Question: I'm wondering if there is a way to make letters in every word colored using the Swift programming language. I'm looking for ideas and leads.
Example:
'''
println("This is a string")
'''
would look like this:

Just incase this helps, I have found other languages that are capable of coloring each letter specifically with a color through javascript and microsoft word. I am out of leads, any would help. Thanks!
Examples:
<URL>
<URL>
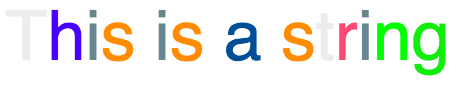
Answer: Assuming you are using 'UILabel' named 'myLabel':
'''
let str = "This is a string"
let colors:[UIColor] = [
.blackColor(), // T
.darkGrayColor(), // h
.lightGrayColor(), // i
.grayColor(), // s
.clearColor(), //
.redColor(), // i
.greenColor(), // s
.clearColor(), //
.blueColor(), // a
.clearColor(), //
.cyanColor(), // S
.yellowColor(), // t
.magentaColor(), // r
.orangeColor(), // i
.purpleColor(), // n
.brownColor(), // g
]
let attrStr = NSMutableAttributedString()
for (chr, color) in Zip2(str, colors) {
attrStr.appendAttributedString(
NSAttributedString(string: String(chr), attributes: [NSForegroundColorAttributeName:color])
)
}
myLabel.attributedText = attrStr
'''